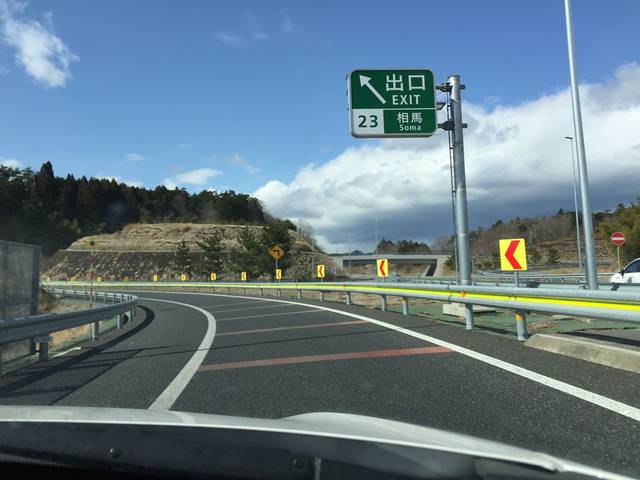
Region: Japan
Coordinates: 37.78, 140.896